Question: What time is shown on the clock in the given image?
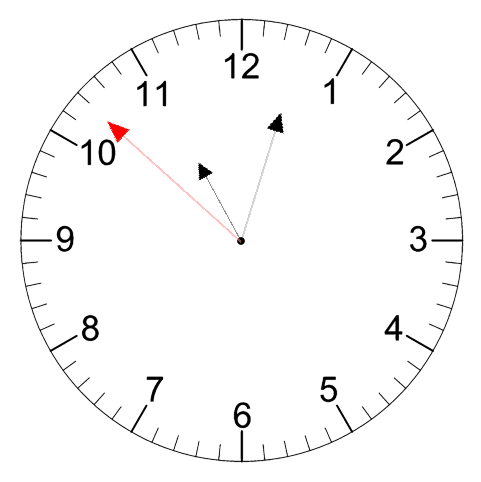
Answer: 11:02:52